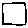
Label: square